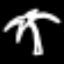
Label: palm tree